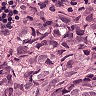
Metastatic tissue present: yes